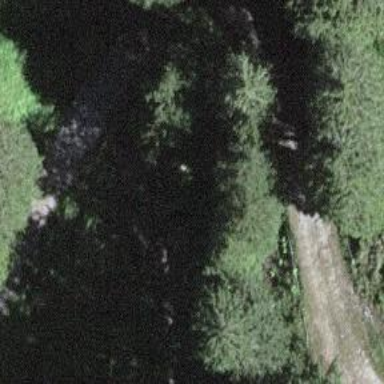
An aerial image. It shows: Culvert tunnel.